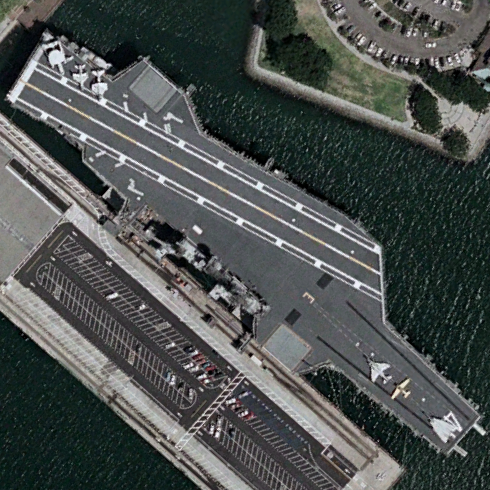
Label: Midway-class_aircraft_carrier